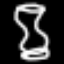
Label: hourglass